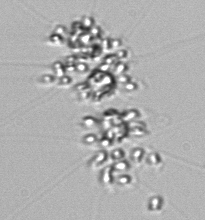
Label: Chaetoceros_didymus_TAG_external_flagellate